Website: home-depot
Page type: review-order
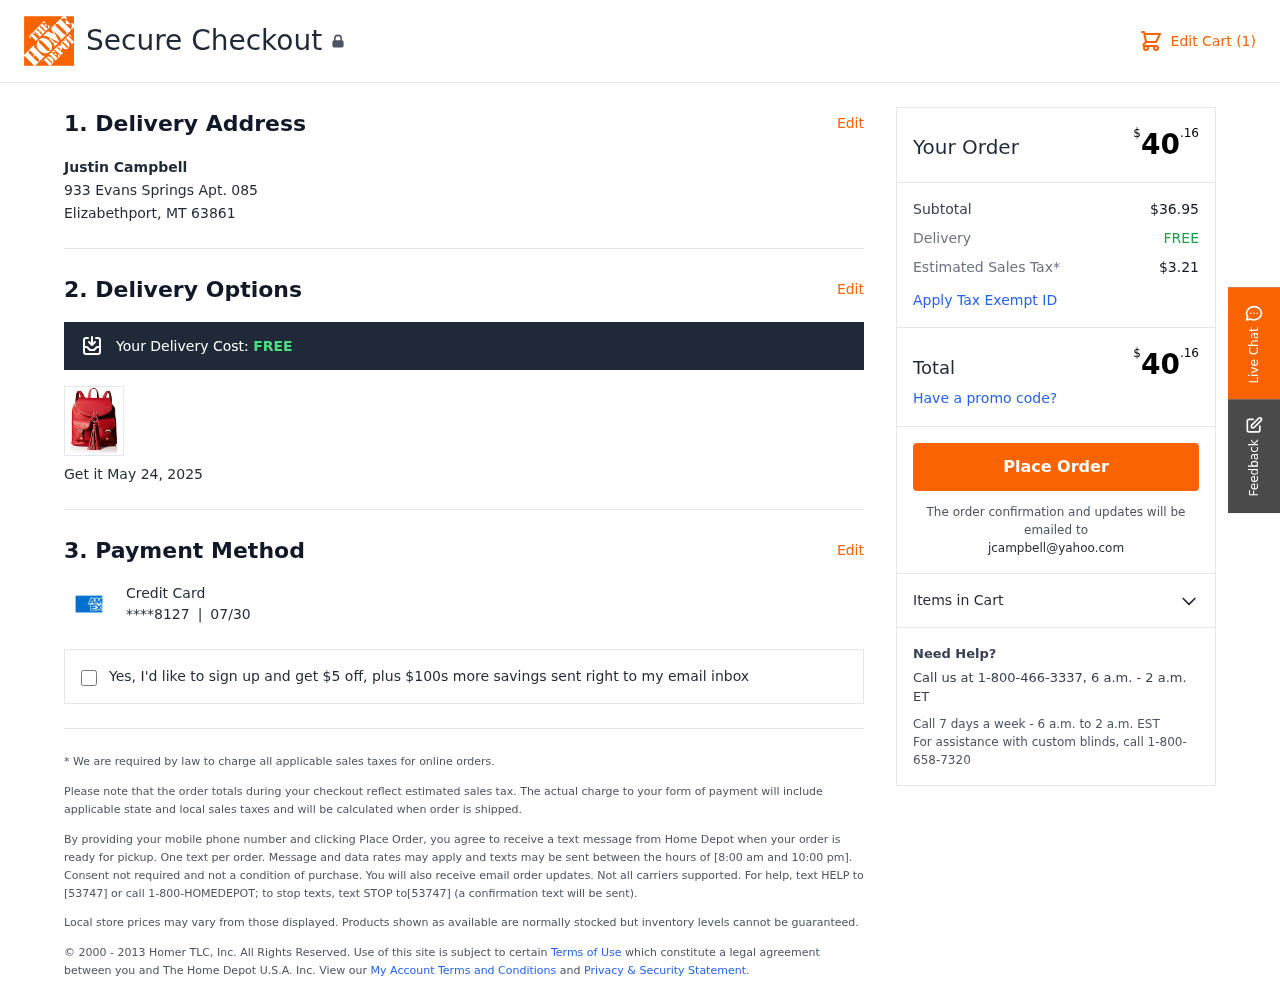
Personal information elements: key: PII_CARD_EXPIRY
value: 07/30
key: PII_CARD_LAST4
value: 8127
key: PII_CITY_STATE_ZIP
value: Elizabethport, MT 63861
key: PII_EMAIL
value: jcampbell@yahoo.com
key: PII_FULLNAME
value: Justin Campbell
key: PII_STREET
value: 933 Evans Springs Apt. 085
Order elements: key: ORDER_NUM_ITEMS
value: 1
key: ORDER_SHIPPING_COST
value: FREE
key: ORDER_DELIVERY_DATE
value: May 24, 2025
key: ORDER_TOTAL
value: $40.16
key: ORDER_SUBTOTAL
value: $36.95
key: ORDER_TAX
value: $3.21